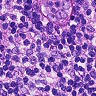
Metastatic tissue present: no